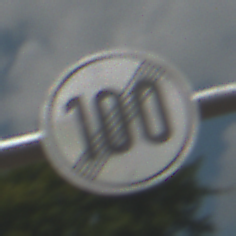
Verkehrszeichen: EndeGeschwindigkeit100
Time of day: Midday
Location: Outdoor (Suburban)
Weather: PartlyCloudy
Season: NotSpecified
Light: Natural